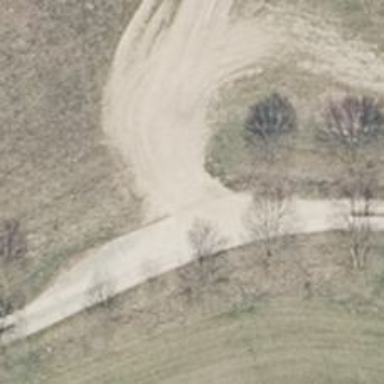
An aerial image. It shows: Dirt track road with grade 4 tracktype.